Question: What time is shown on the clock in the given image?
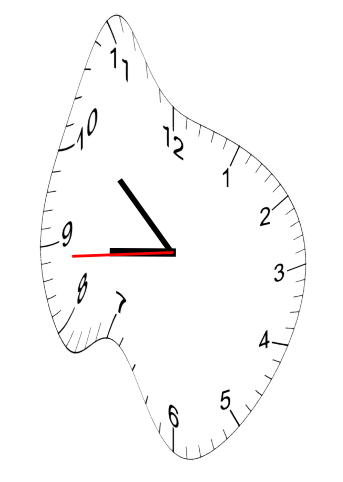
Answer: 08:51:44